Question: i am trying to track latest changes in neo4j in
so i followed this link <URL>
as i see some extra node are added and here are changes about my db

but <URL> gives me 404
i am using
and my neo4j.properties
'''
com.graphaware.runtime.enabled=true
com.graphaware.module.CFM.1=com.graphaware.module.changefeed.ChangeFeedModuleBootstrapper
com.graphaware.module.CFM.maxChanges=100
com.graphaware.module.CFM.pruneDelay=10000
com.graphaware.module.CFM.pruneWhenExceeded=10
com.graphaware.module.CFM.node=!hasLabel('NotIncluded')
com.graphaware.module.CFM.relationship=!isType('NOT_INCLUDED')
'''
plugins i added
'''
graphaware-server-community-all-2.2.2.31.jar
graphaware-changefeed-2.2.2.31.7.jar
'''
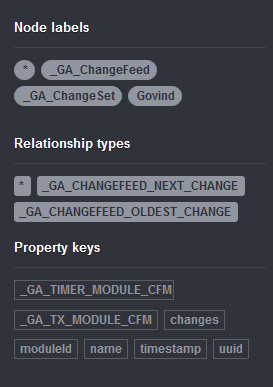
Answer: The GraphAware framework and modules will work on Windows only if you've installed Neo4j from the zip and the installer.